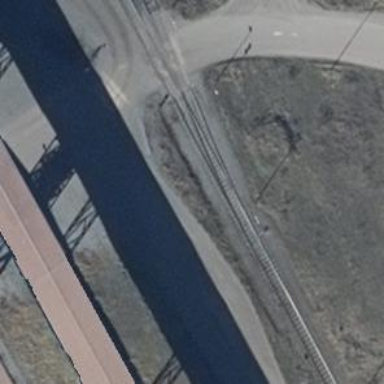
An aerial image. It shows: Railway switch.